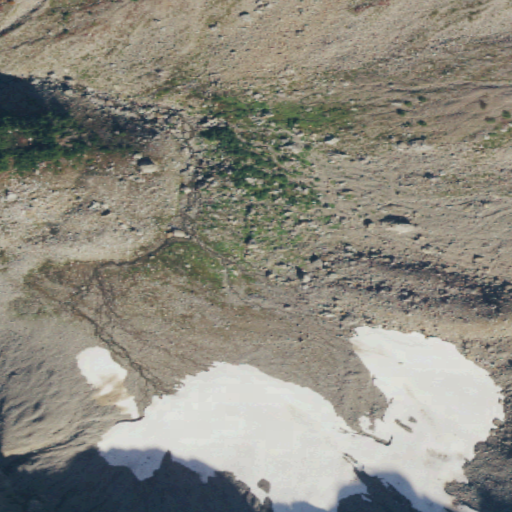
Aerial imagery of depression(s) in Washington named Glacier Basin containing barren land, shrub, snow, and evergreen forest